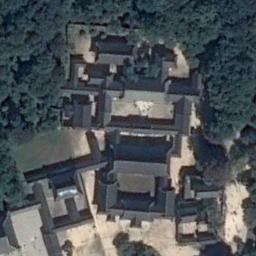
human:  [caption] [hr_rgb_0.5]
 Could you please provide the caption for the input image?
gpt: There are many trees near the palace .

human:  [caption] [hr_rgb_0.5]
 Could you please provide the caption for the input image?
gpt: The palace is surrounded by lush forests .

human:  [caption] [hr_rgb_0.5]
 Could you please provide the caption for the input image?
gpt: The palace is on the open place surrounded by trees .

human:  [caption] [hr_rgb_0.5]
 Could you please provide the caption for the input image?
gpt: The dark gray palace has some palaces of different sizes and a grove of trees is next to the palace .

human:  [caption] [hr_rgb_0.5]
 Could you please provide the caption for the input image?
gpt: There are many green trees beside the black palace .